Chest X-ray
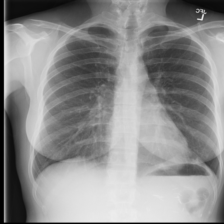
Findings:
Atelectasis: positive
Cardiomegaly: negative
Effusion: negative
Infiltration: negative
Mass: negative
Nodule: negative
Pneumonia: negative
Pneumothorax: negative
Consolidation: negative
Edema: negative
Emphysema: negative
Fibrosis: negative
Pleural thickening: negative
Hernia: negative